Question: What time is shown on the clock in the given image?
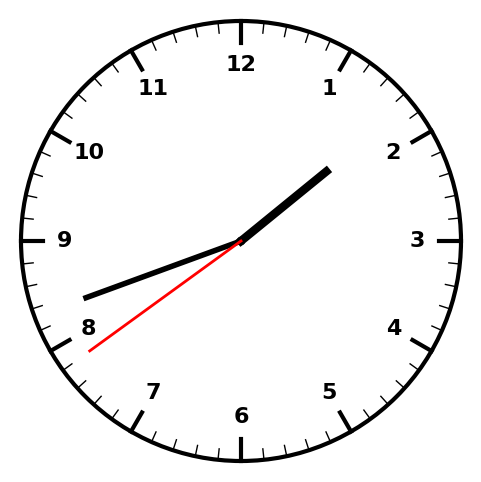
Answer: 01:41:39